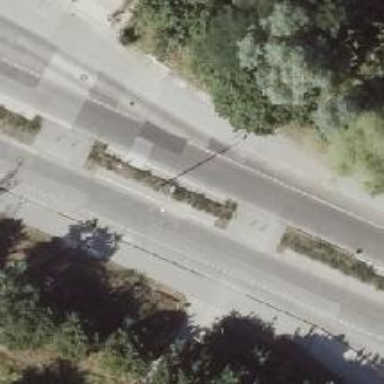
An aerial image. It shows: Tertiary road with concrete surface.